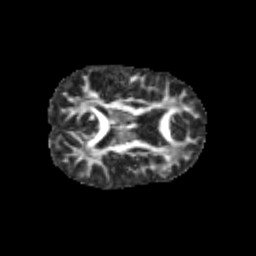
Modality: FA
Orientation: axial
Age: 10
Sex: female
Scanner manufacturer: siemens
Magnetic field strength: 3 T
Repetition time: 3.8 s
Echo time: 0.07 s